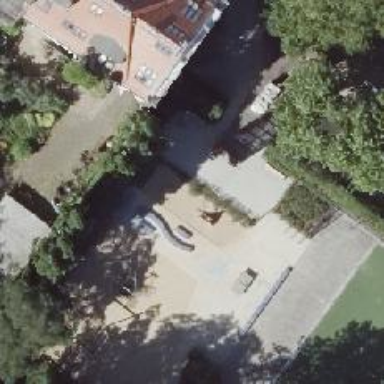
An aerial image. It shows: Playground featuring climbing frame.